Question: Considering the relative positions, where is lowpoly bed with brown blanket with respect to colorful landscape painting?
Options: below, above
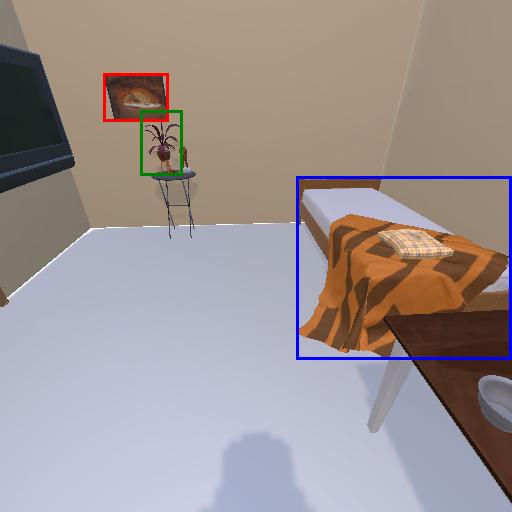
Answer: below